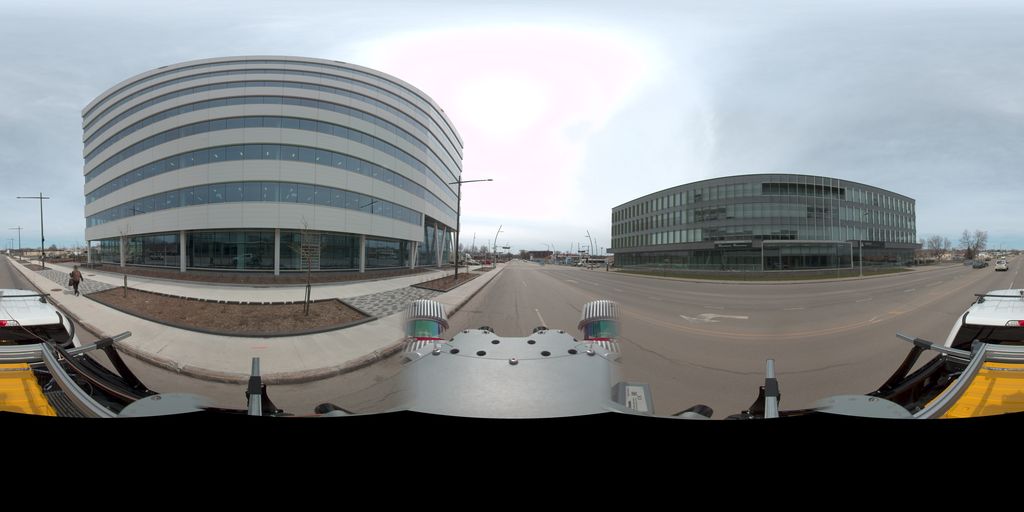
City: quebec_city